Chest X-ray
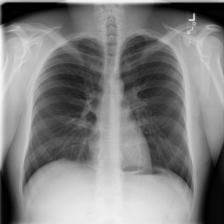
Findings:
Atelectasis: negative
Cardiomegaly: negative
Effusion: negative
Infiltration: negative
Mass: negative
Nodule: negative
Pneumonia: negative
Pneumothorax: negative
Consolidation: negative
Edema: negative
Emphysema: negative
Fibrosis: negative
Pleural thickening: negative
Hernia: negative